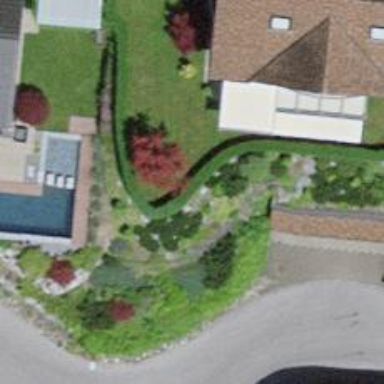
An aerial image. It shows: Hedge barrier.